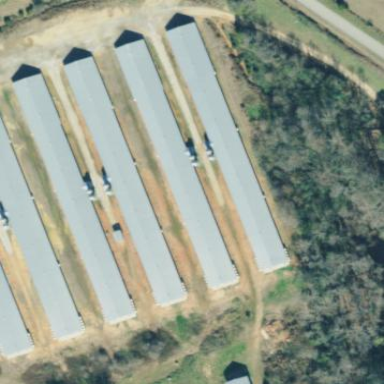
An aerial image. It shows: Poultry house.